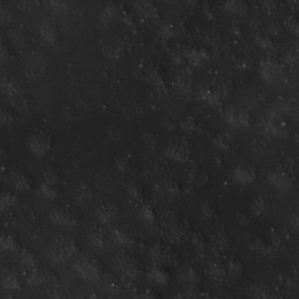
Label: non_frost